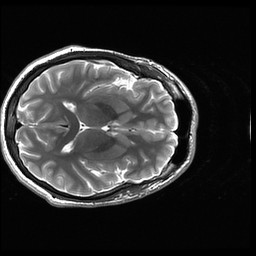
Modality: T2w
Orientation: axial
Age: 25
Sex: male
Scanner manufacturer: ge
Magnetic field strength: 3 T
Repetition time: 5.192 s
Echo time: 0.1003 s